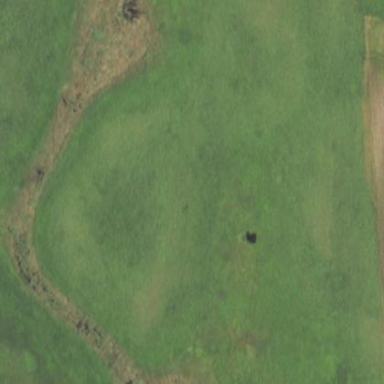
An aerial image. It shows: Wetland area characterized by wet meadow.